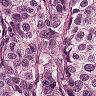
Metastatic tissue present: yes